Field crop: maize
Growth stage: 2
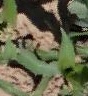
Species: maize